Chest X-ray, PA view. Patient: 16 years old, sex M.
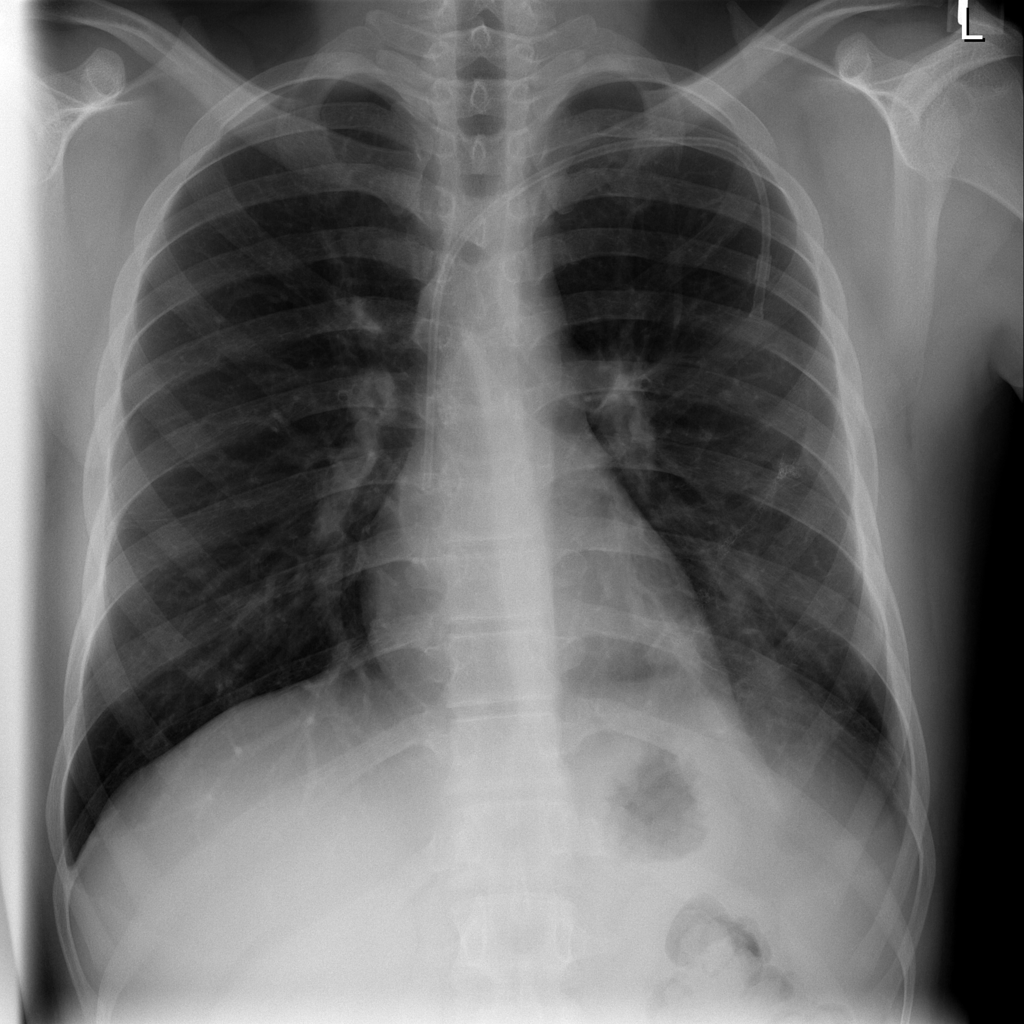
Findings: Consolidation